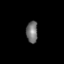
Tissue: lung
Cell type: Others
Senescence score: 0.2253
Nuclear area (px): 244
Mean DAPI intensity: 114.32